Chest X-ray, PA view. Patient: 25 years old, sex F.
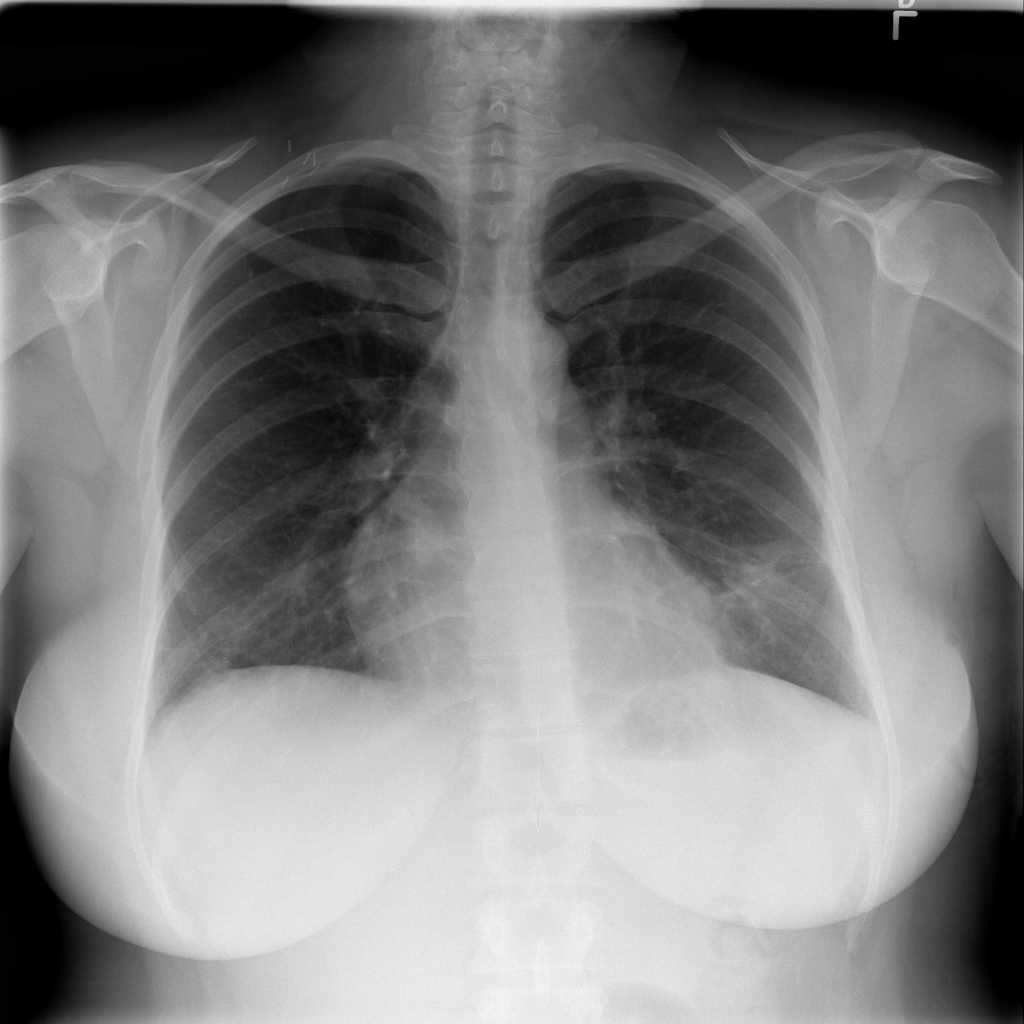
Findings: No Finding